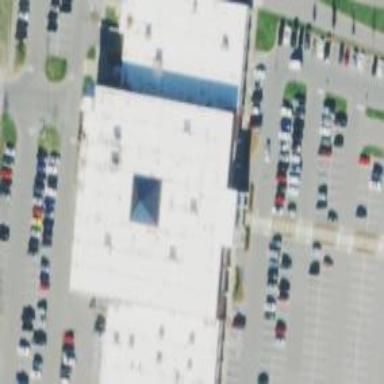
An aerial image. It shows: Public building.